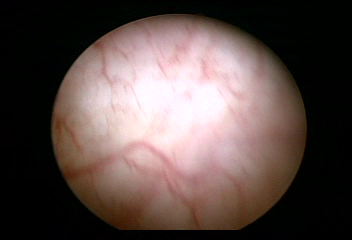
Modality: WLC
Class: Normal mucosa
Bladder cancer association: No